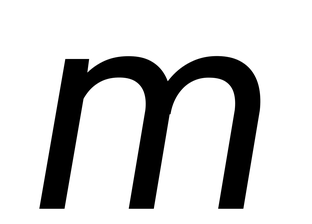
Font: Roboto-Italic_Italic